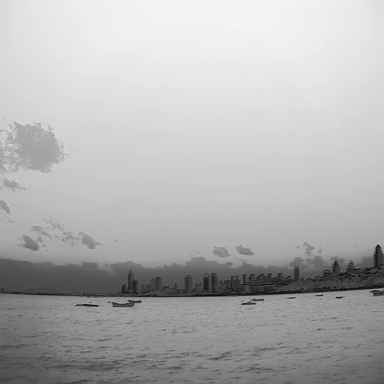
There are seven bulk_carriers in the infrared image.